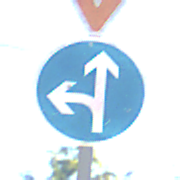
Verkehrszeichen: VorgeschriebeneFahrtrichtungGeradeausOderLinks
Zusatzzeichen oben: VorfahrtGewaehren
Umgebung: Outdoor, Urban
Tageszeit: MorningAfternoon
Wetter: Clear
Licht: Natural
Jahreszeit: NotSpecified
Kontrast: HighContrast